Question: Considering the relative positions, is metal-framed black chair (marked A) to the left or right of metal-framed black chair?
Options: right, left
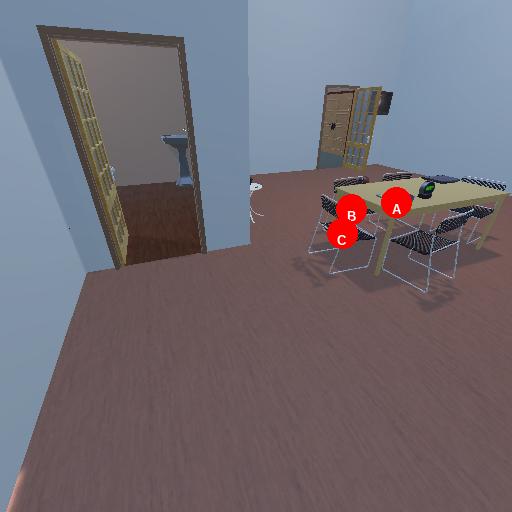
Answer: right